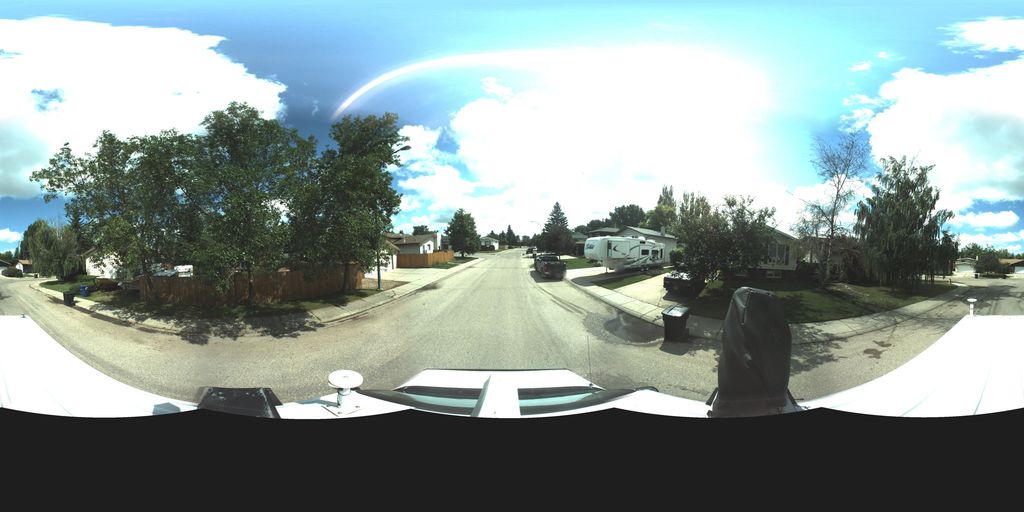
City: saskatoon